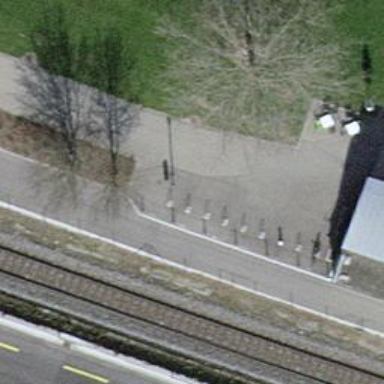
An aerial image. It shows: Bicycle parking area with stands for bicycles.